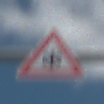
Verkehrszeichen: SchneeOderEisglaette
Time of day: Midday
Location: Outdoor (Nature)
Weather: PartlyCloudy
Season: NotSpecified
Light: Natural